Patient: sex M, age 67
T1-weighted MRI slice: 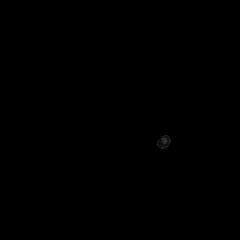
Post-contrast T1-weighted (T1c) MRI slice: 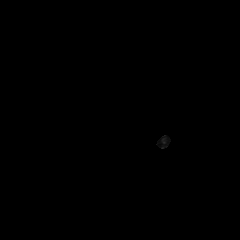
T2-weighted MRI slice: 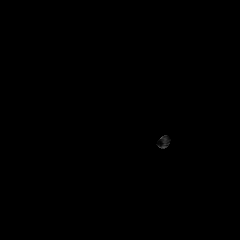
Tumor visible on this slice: no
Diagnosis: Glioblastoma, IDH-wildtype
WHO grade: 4